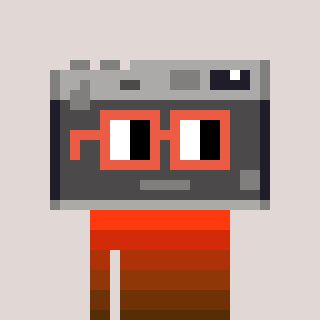
a pixel art character with square orange glasses, a camera-shaped head and a darkpink-colored body on a warm background